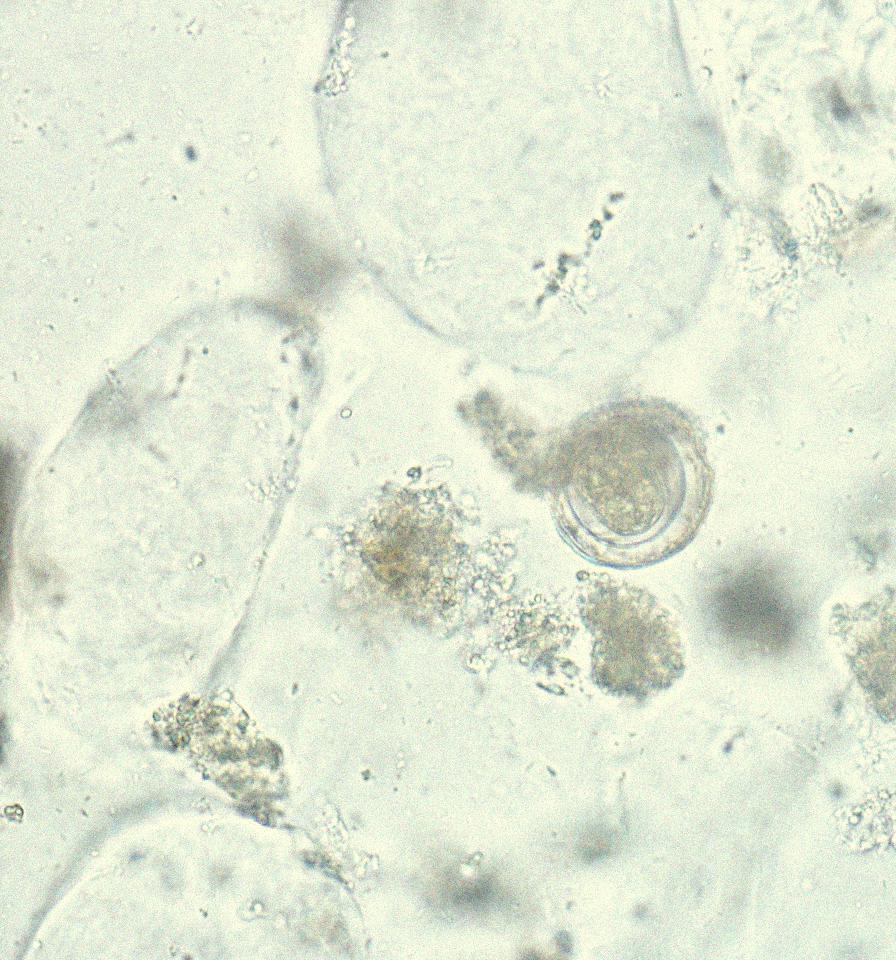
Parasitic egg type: Hymenolepis nana